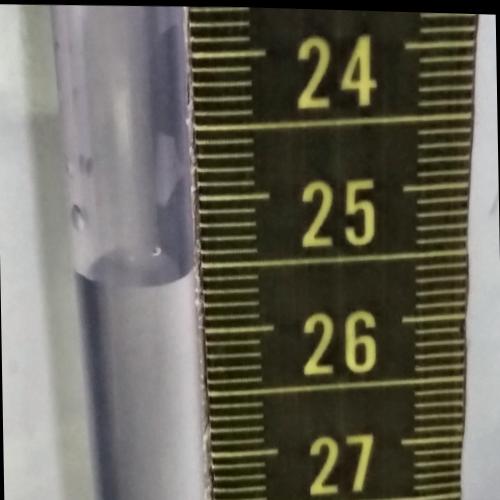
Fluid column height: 25.6 cm